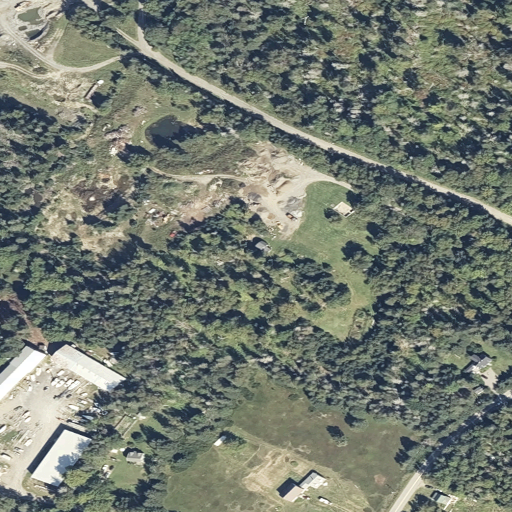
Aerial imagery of mountain in Maine named Kedears Hill containing evergreen forest, mixed forest, barren land, low intensity development, grassland, open development, high intensity development, pasture, medium intensity development, and deciduous forest